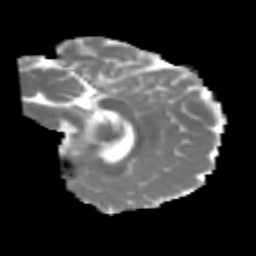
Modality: MD
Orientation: sagittal
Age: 23
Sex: male
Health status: healthy